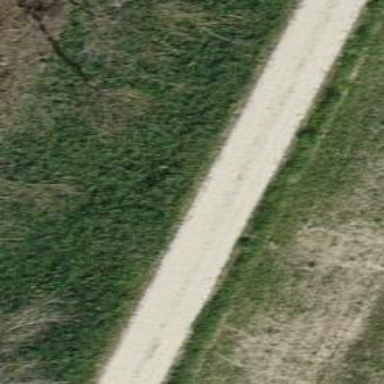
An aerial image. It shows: Track with grade1 tracktype.